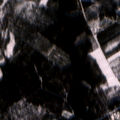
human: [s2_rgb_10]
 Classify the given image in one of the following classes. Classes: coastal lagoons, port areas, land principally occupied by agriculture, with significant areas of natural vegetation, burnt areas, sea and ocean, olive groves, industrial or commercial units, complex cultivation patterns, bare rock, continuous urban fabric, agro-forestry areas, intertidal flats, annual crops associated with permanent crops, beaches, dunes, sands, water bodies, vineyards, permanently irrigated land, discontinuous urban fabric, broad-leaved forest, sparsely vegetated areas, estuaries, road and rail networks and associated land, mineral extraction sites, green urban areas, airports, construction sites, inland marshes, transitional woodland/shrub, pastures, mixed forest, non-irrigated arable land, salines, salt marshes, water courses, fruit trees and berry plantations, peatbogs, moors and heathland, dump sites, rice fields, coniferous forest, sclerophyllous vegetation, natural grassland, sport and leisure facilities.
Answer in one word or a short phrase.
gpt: coniferous forest, mixed forest, transitional woodland/shrub